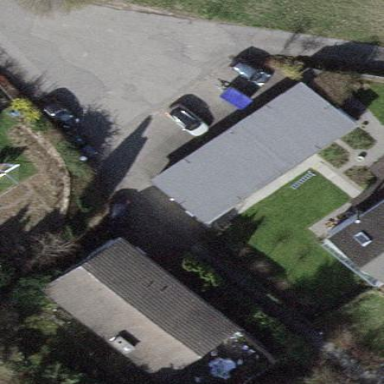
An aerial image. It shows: Building with flat roof.